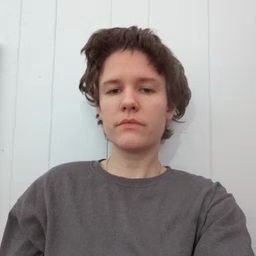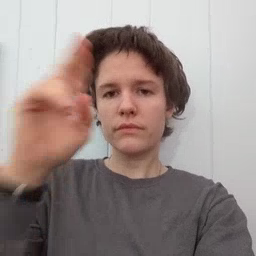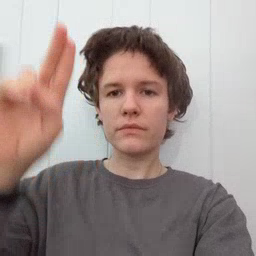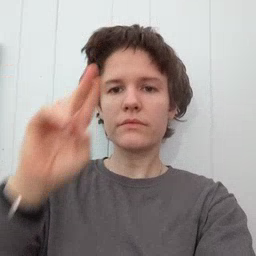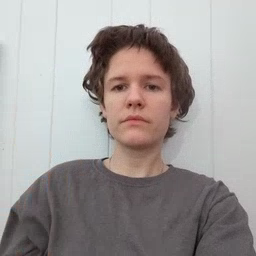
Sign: uncle